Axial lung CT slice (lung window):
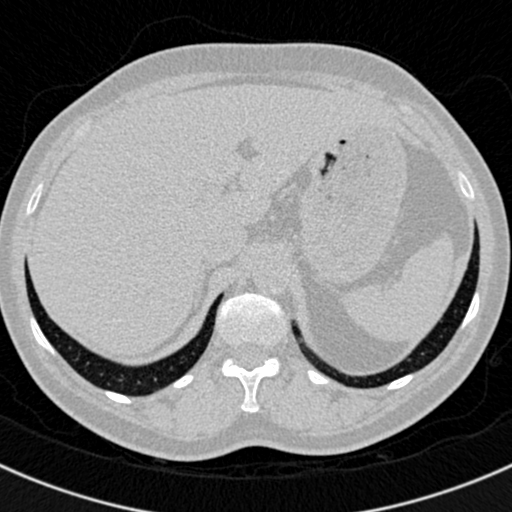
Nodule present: no